Brain MRI, t2w sequence, axial 2D slice.
Patient: age 39, sex F, weight 95 kg, height 1.95 m
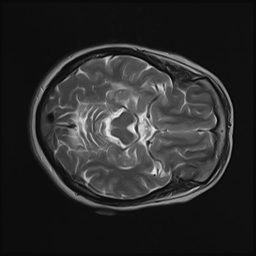